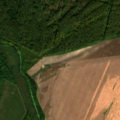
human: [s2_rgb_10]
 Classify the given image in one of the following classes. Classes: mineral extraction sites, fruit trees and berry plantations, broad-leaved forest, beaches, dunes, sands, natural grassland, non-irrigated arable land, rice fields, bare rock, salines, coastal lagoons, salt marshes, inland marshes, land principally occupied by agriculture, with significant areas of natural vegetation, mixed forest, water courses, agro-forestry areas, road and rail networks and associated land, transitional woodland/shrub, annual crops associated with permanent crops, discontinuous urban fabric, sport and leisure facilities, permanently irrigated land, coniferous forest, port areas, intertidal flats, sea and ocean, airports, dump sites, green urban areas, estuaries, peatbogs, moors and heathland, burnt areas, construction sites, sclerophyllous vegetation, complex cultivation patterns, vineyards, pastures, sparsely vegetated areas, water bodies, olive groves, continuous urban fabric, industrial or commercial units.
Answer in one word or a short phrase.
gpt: non-irrigated arable land, broad-leaved forest, transitional woodland/shrub